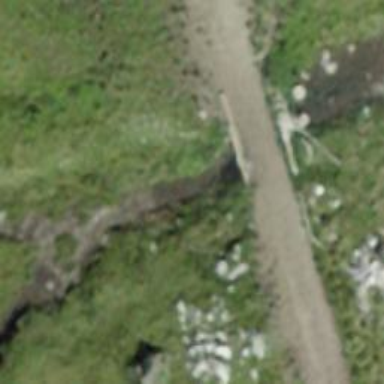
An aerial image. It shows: Culvert tunnel.